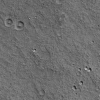
Atmospheric dust classification: not_dusty